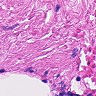
Metastatic tissue present: no